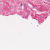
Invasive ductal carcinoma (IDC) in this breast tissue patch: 0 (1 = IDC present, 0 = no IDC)